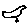
Label: bird